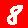
Digit: 8